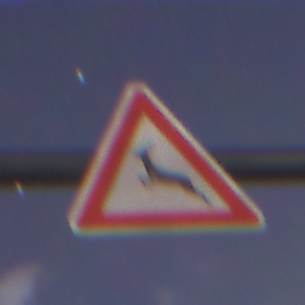
Verkehrszeichen: WildwechselRechts
Umgebung: Outdoor, Suburban
Tageszeit: Night
Wetter: PartlyCloudy
Licht: Artificial
Jahreszeit: NotSpecified
Kontrast: HighContrast